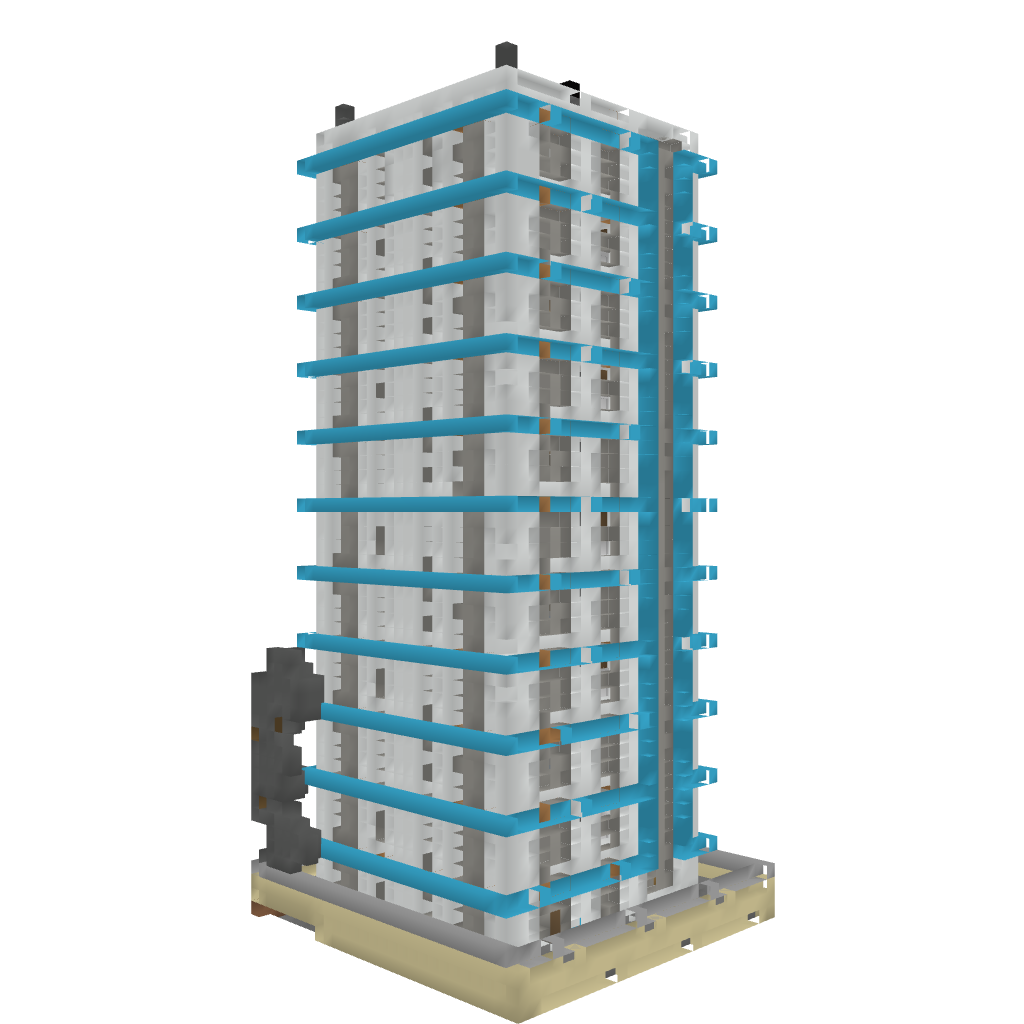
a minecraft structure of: Modern Residential Skyscraper